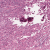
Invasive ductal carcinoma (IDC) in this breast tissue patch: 1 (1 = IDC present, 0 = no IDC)